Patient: sex M, age 42
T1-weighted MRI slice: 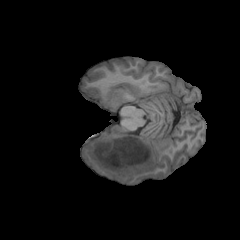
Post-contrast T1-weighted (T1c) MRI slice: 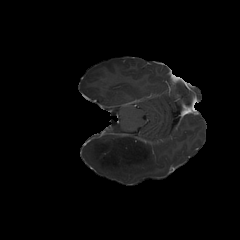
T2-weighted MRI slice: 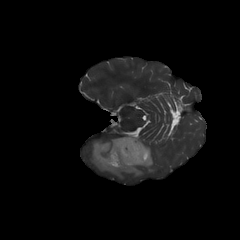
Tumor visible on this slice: yes
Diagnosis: Astrocytoma, IDH-mutant
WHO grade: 2